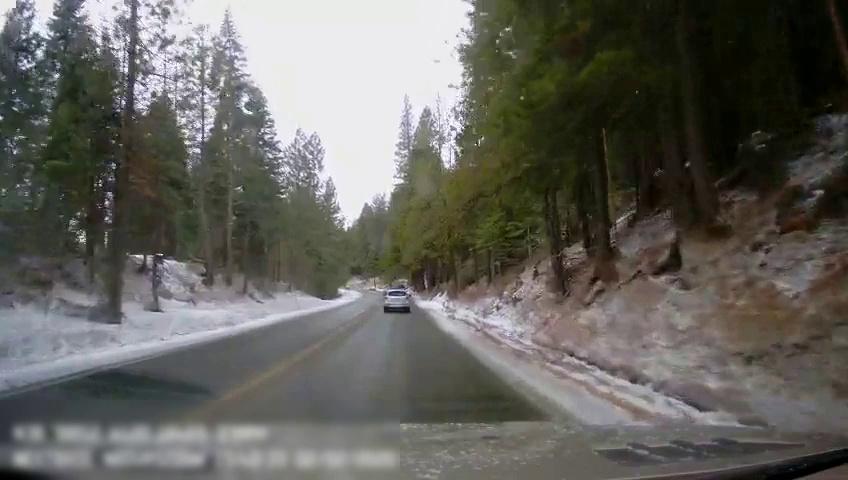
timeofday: Day
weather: Snowy
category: Drivable Space
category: Vehicles | Truck
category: Vehicles | SUV
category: Lanes | Opposite Lane